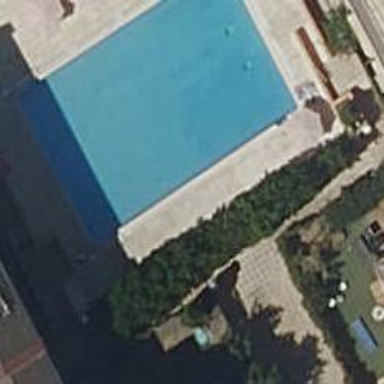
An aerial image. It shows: Swimming pool located in leisure land.